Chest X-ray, PA view. Patient: 50 years old, sex M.
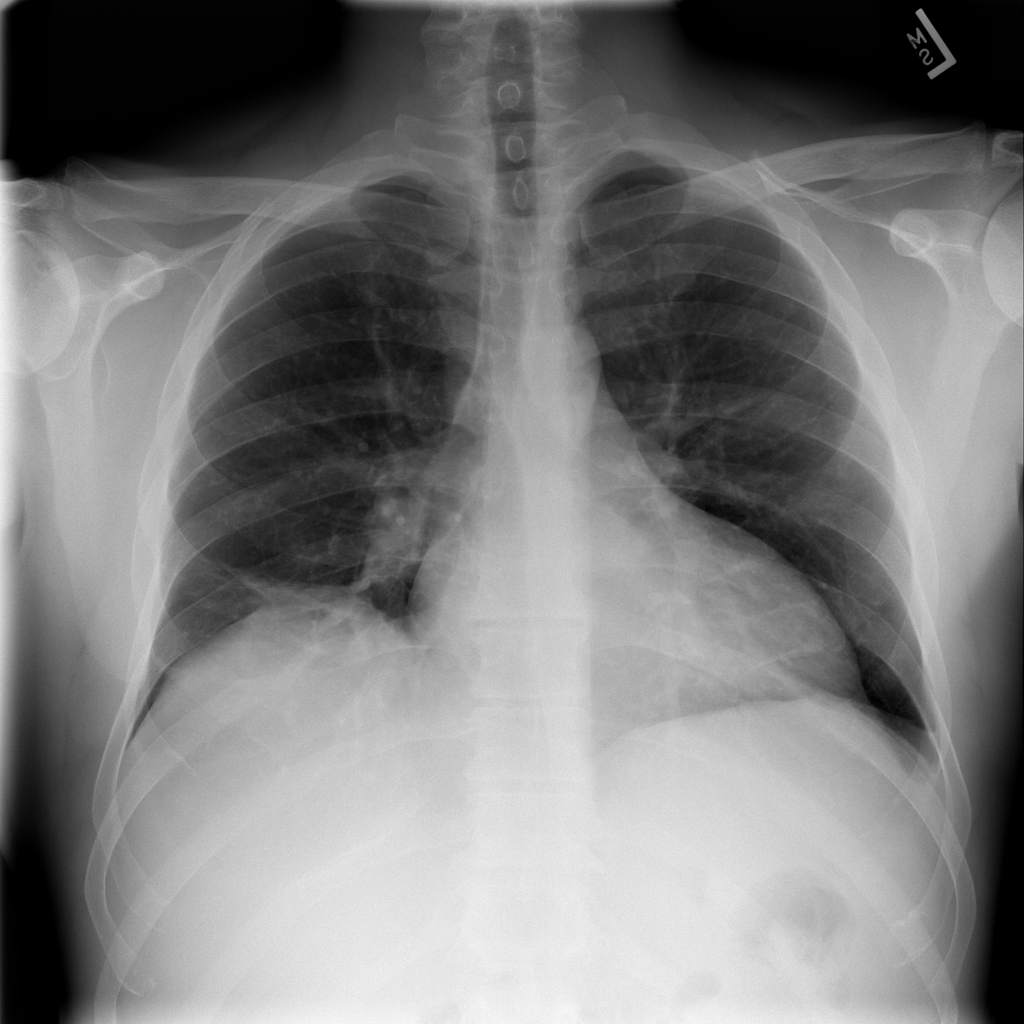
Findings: Atelectasis, Effusion, Pleural_Thickening